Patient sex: F
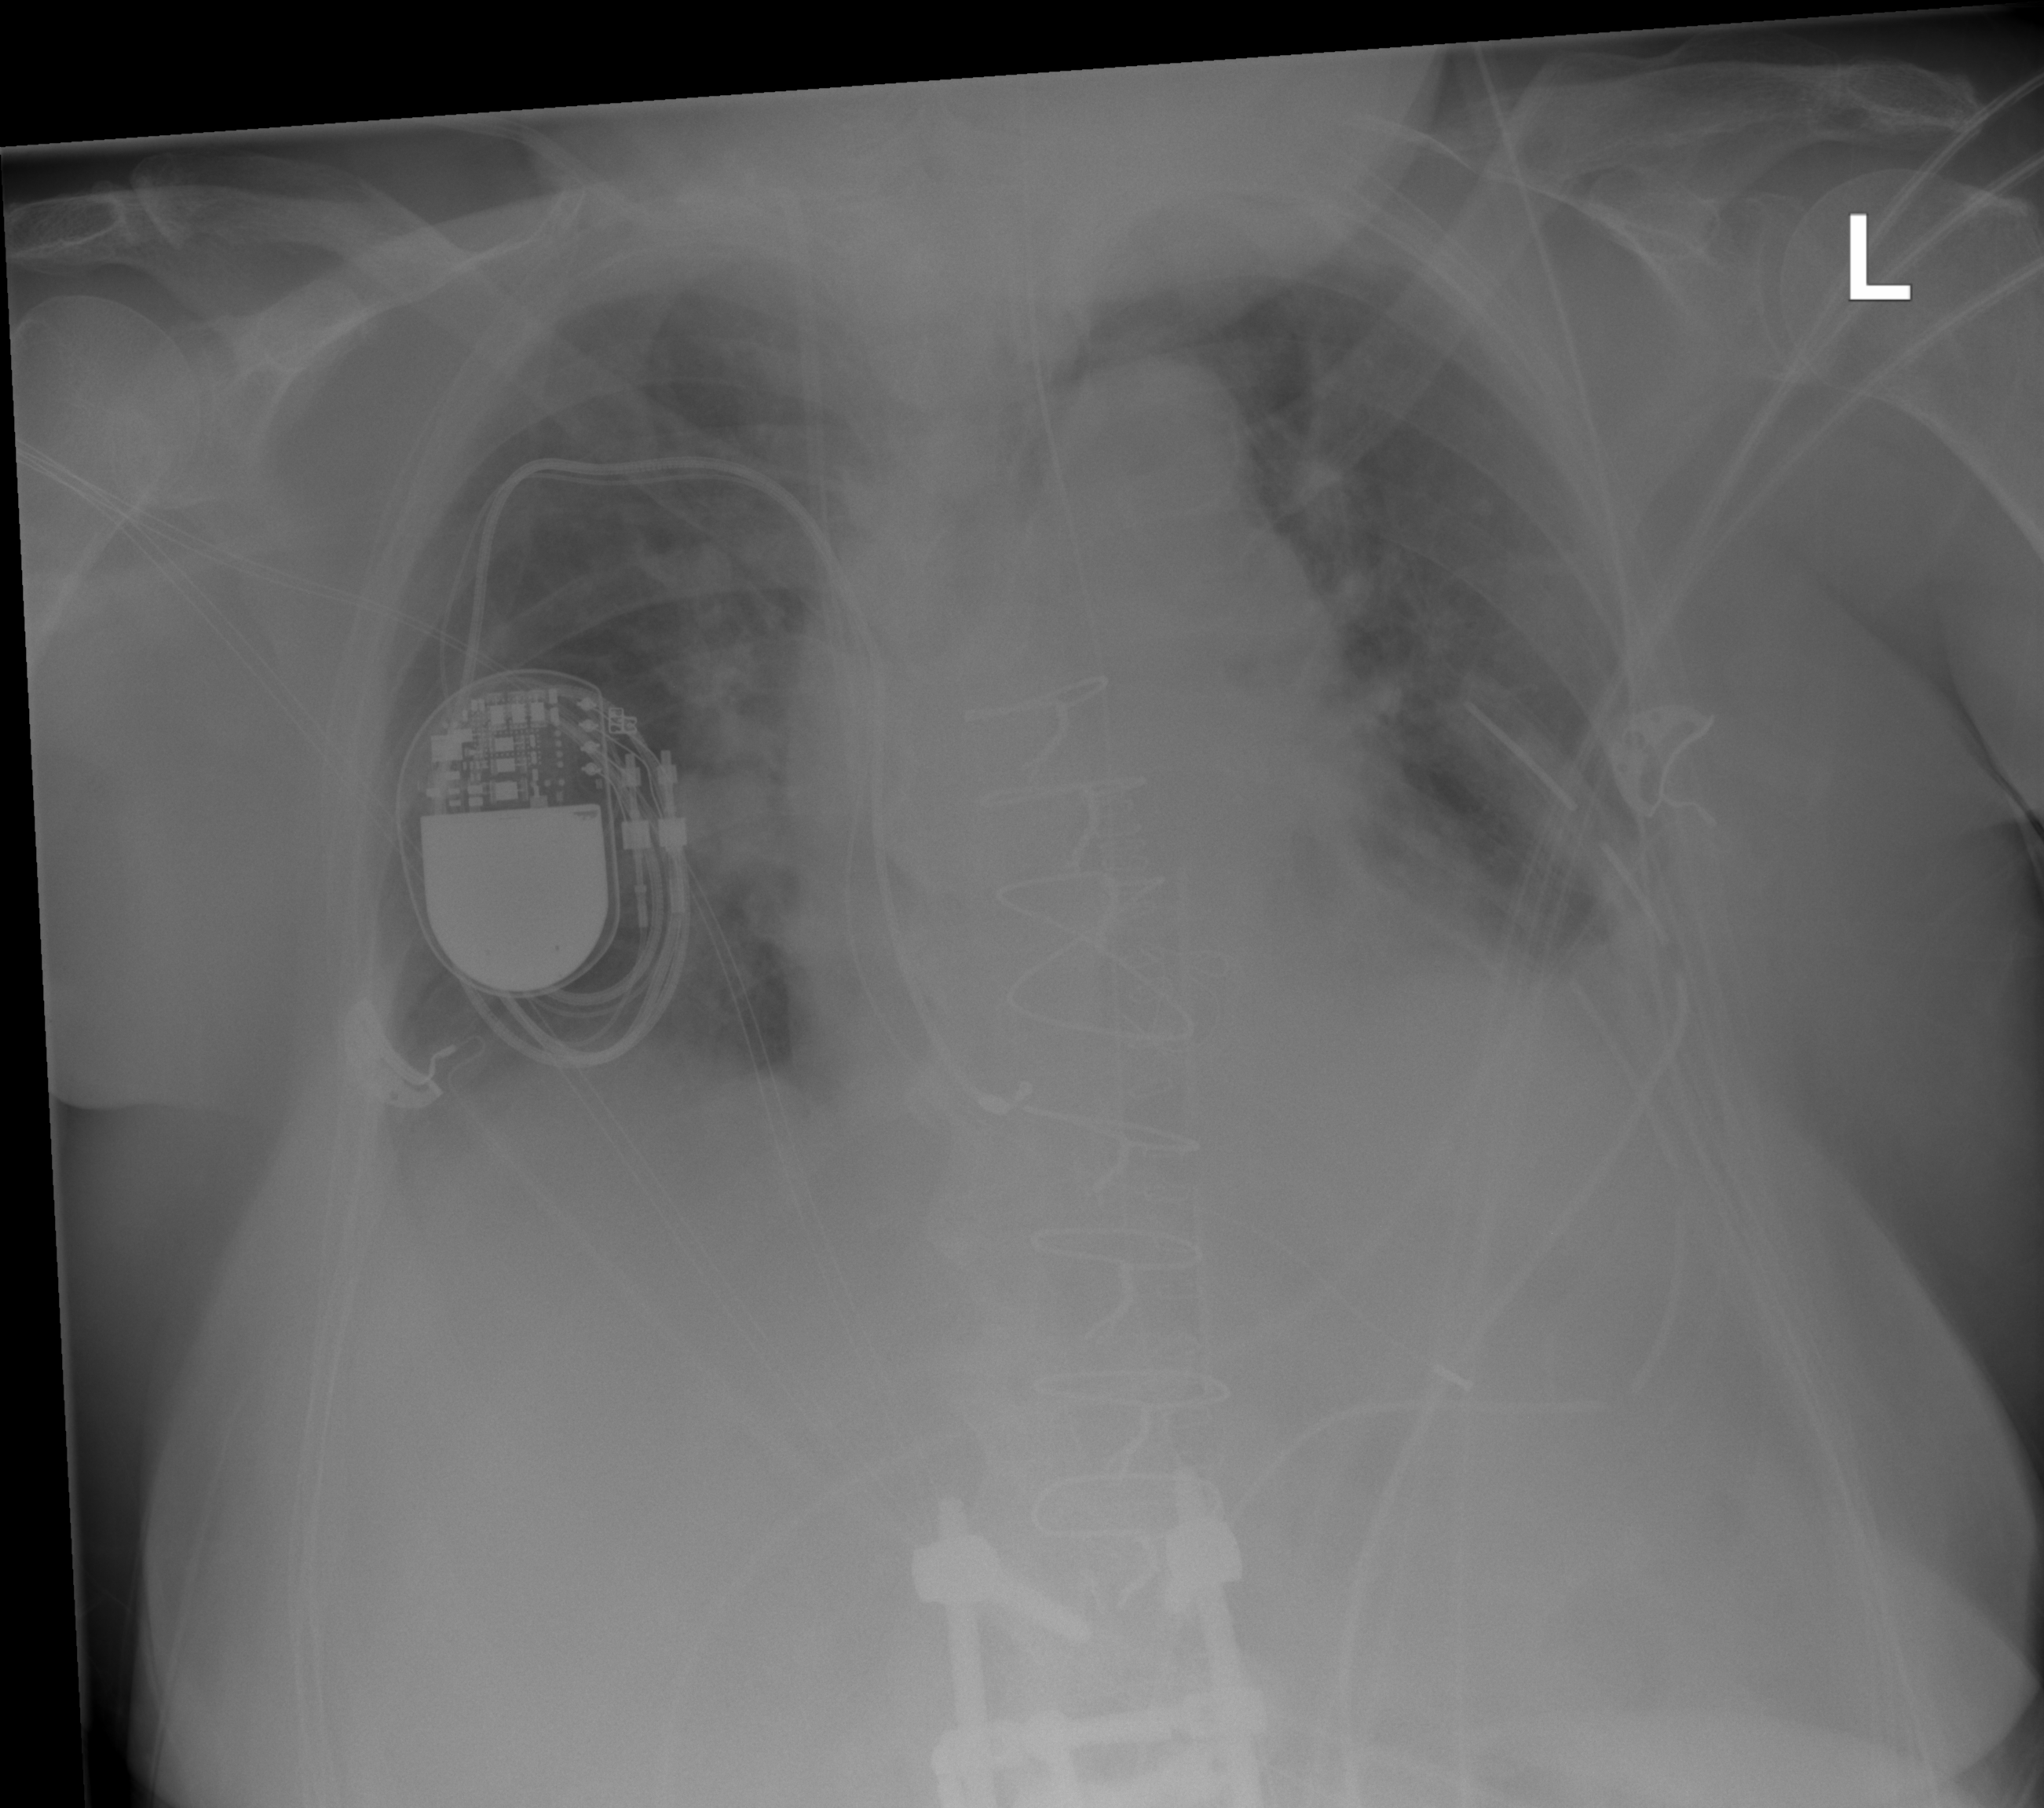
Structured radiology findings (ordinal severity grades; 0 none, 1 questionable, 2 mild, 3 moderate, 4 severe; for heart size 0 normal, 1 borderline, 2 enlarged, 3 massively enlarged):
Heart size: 0
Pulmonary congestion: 2
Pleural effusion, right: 1
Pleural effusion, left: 1
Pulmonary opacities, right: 0
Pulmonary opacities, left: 0
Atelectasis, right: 1
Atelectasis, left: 2